Question: I tried few plugins for having featured product slider carousal for my woocommerce wordpress site but they didn't work as i intended so i tried to create on my own. Its almost worked except that it is displaying additional posts that don't exist at all. They don't exist even as products. First picture shows the product that is featured. Second picture is extra content that don't exist at all. The number of such unnecessary posts is equal to the multiple of total number of featured products. Suggestion on similar question reflects almost what i have done but It have problems. In my case i have 5 featured products and it is displaying 25 unnecessary posts. Currently, i tried just to display one item at a time and after fixing this issue i will display 3 posts at a time so it loops twice giving 6 posts to slide.

'''
<div id="featured" class="carousel slide ">
<div class="carousel-inner ">
<?php
$args = array( 'post_type' => 'product',
'meta_key' => '_featured',
'meta_value' => 'yes',
'posts_per_page' => 8,
'post_status' => 'publish',
'offset' => 0,
'numberposts' => 6,
//'orderby' =>'rand',
'order' => 'DESC'
);
$featured_loop = new WP_Query( $args );
//echo "<pre>";
//print_r($featured_loop);
//echo "</pre>";
if ( $featured_loop->have_posts()){
$i = 1; $count;
for ($count=0; $count < 6;) {
foreach ( $featured_loop as $featured ) {
$featured_loop->the_post();
?>
<div class=
<?php
echo '"';
echo 'item ';
if ($i == 1) {
echo 'active';
}
echo '"';
?>>
<div class="col-xs-6 col-sm-4 col-md-4 col-lg-4 ">
<div class="thumbnail">
<i class="tag"></i>
<a id="id-<?php the_id(); ?>" href="<?php the_permalink(); ?>" title="<?php the_title(); ?>">
<?php
if (has_post_thumbnail( $featured->post->ID )){
echo get_the_post_thumbnail($featured->post->ID, 'shop_catalog');
}
else {
echo '<img width ="150" src="'.woocommerce_placeholder_img_src().'" alt="Placeholder" class="img-responsive img-rounded" />';
}
?>
</a>
</div><!-- thumbnail -->
<div class="panel-body text-center">
<h6><?php the_title(); ?> </h6>
</div><!-- panel-body text-center -->
</div><!-- col-xs-6 col-sm-4 col-md-4 col-lg-4 -->
</div>
<?php
$i++;
}
$count++;
}
}
?>
</div><!-- carousal item class ends -->
</div><!-- carousal inner ends -->
<a class="left carousel-control" href="#featured" data-slide="prev"><i class="fa fa-arrow-left"></i></a>
<a class="right carousel-control" href="#featured" data-slide="next"><i class="fa fa-arrow-right"></i></a>
<?php wp_reset_postdata(); wp_reset_query(); ?>
</div><!-- carousel slide -->
'''
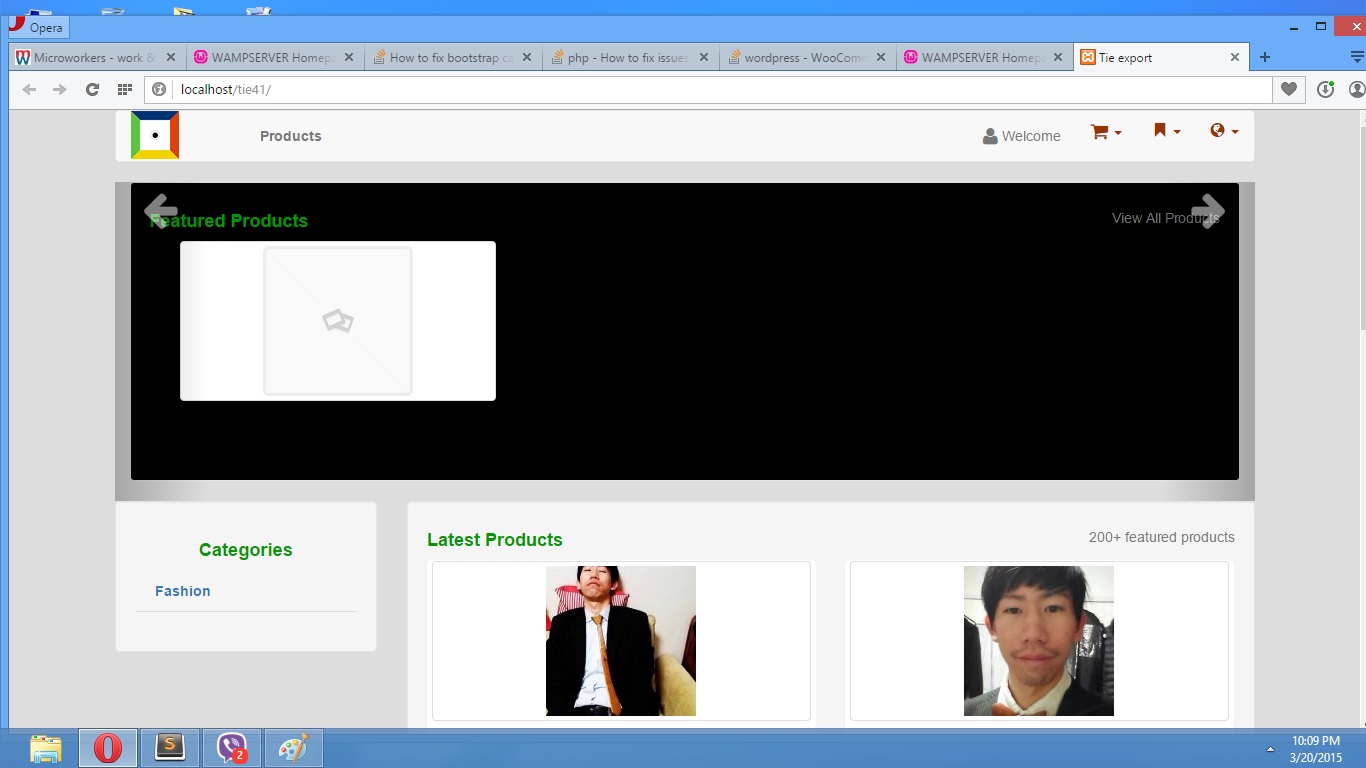
Answer: Answering this with help from @Sorin Gheata. He forgot to make it work as bootstrap carousel.
'''
<div id="featured" class="carousel slide ">
<div class="carousel-inner ">
<?php
$args = array(
'post_type' => 'product',
'meta_key' => '_featured',
'meta_value' => 'yes',
'numberposts' => 6,
'posts_per_page' => 6
);
$featured_loop = new WP_Query( $args );//global $product;
if ( $featured_loop->have_posts() ):
while ( $featured_loop->have_posts() ) : $featured_loop->the_post(); ?>
<div class=
<?php
echo '"';
echo 'item ';
if ($i == 1) {
echo 'active';
}
echo '"';
?>>
<div class="col-xs-6 col-sm-4 col-md-4 col-lg-4 ">
<div class="thumbnail">
<i class="tag"></i>
<a id="id-<?php the_id(); ?>" href="<?php the_permalink(); ?>" title="<?php the_title(); ?>">
<?php echo woocommerce_get_product_thumbnail(); ?>
</a>
</div>
<div class="panel-body text-center">
<h6><?php the_title(); ?> </h6>
</div>
</div>
</div>
<?php $i++; endwhile; ?>
<a class="left carousel-control" href="#featured" data-slide="prev"><i class="fa fa-arrow-left"></i></a>
<a class="right carousel-control" href="#featured" data-slide="next"><i class="fa fa-arrow-right"></i></a>
<?php wp_reset_postdata(); endif; ?>
</div>
</div>
<?php wp_reset_query(); ?>
'''